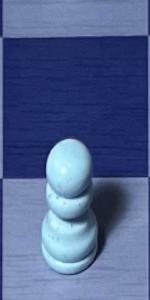
Label: Pawn_White